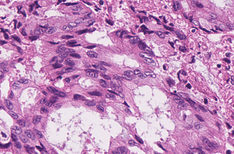
Tumor epithelial tissue: yes
Tumor-associated stroma tissue: yes
Normal tissue: no